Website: home-depot
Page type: customer-info-address
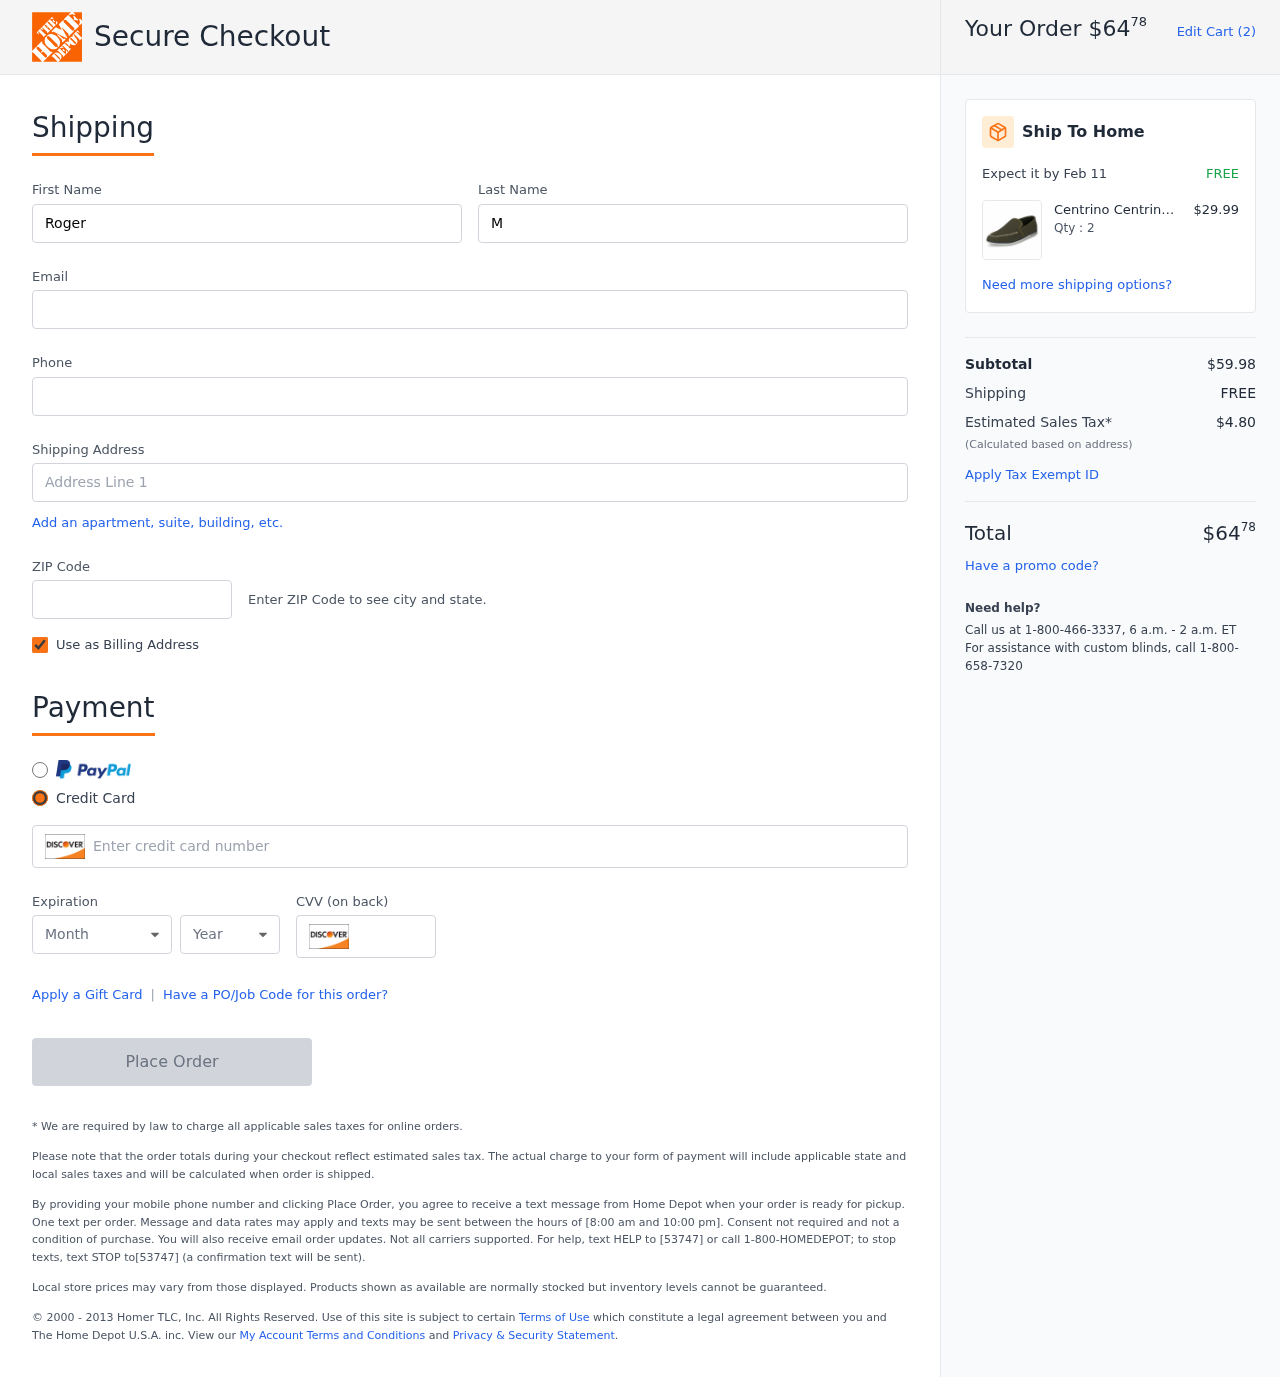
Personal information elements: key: PII_CARD_CVV
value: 979
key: PII_CARD_EXPIRY_MONTH
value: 04
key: PII_CARD_EXPIRY_YEAR
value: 28
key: PII_CARD_NUMBER
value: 6545 2364 4995 5854
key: PII_EMAIL
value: roger_morris@hotmail.com
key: PII_FIRSTNAME
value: Roger
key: PII_LASTNAME
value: Morris
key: PII_PHONE
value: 8556310638
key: PII_POSTCODE
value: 93784
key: PII_STREET
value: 491 Donald Drives Suite 241
Product elements: key: PRODUCT1_BRAND
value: Centrino
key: PRODUCT1_NAME
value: Centrino Men's S5698 Olive Loafers-8 UK (42 EU) (9 US) (S5698-1)
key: PRODUCT1_PRICE
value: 29.99
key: PRODUCT1_QUANTITY
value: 2
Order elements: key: ORDER_TOTAL
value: $6478
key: ORDER_NUM_ITEMS
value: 2
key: ORDER_DELIVERY_DATE
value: Feb 11
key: ORDER_SUBTOTAL
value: $59.98
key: ORDER_SHIPPING_COST
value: FREE
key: ORDER_TAX
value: $4.80